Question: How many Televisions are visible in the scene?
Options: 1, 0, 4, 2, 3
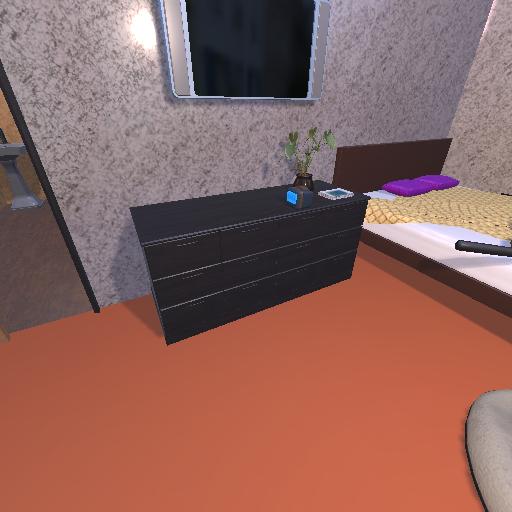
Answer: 1